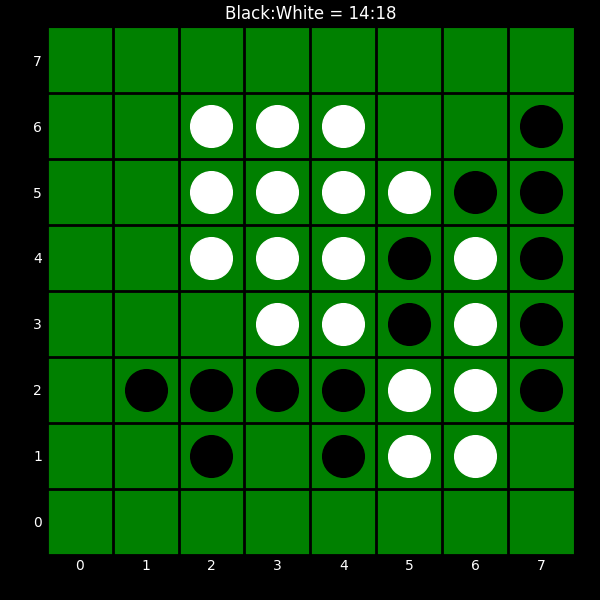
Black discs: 14
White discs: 18